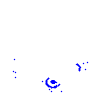
Particle: pion